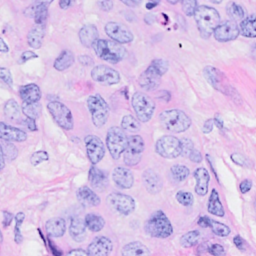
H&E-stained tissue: Breast